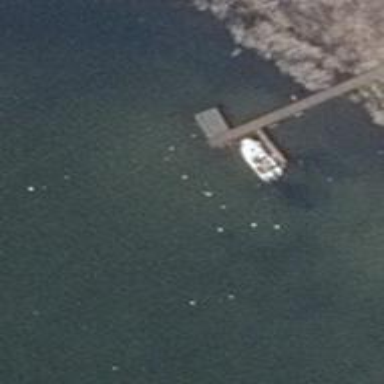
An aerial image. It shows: Man-made pier.